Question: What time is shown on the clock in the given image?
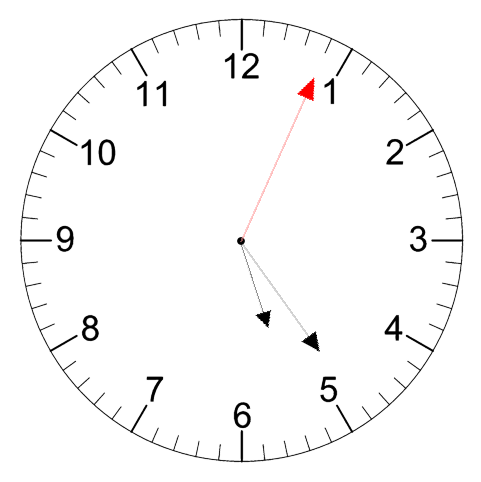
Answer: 05:24:04